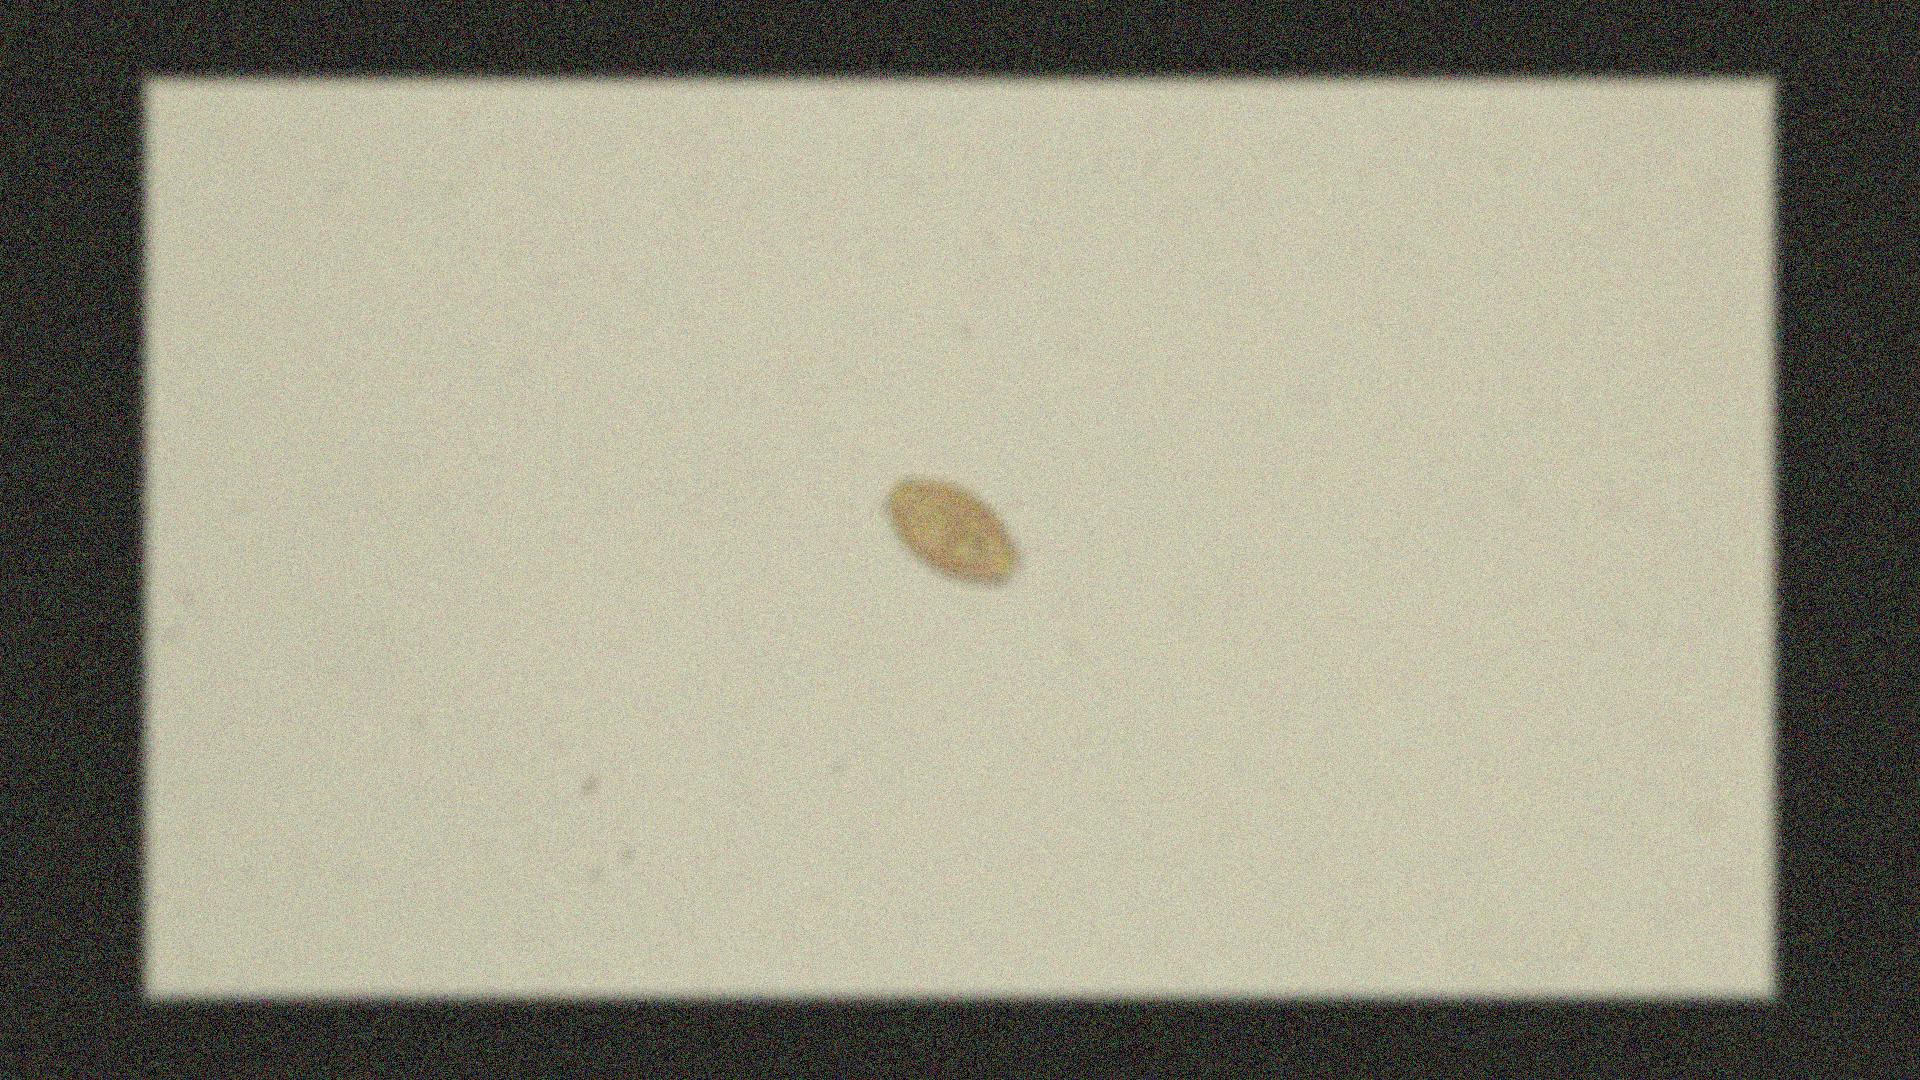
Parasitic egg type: Trichuris trichiura